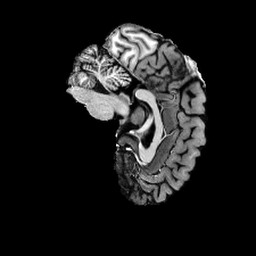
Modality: T1w
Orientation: sagittal
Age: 29
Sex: female
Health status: healthy
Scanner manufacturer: siemens
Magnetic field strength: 6.98 T
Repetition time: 6 s
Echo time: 0.00302 s